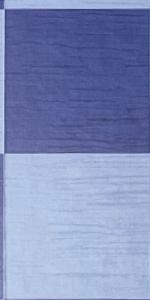
Label: Empty